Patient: sex M, age 44
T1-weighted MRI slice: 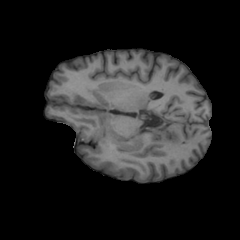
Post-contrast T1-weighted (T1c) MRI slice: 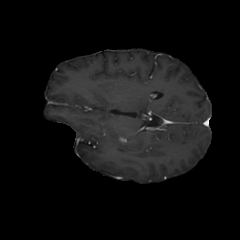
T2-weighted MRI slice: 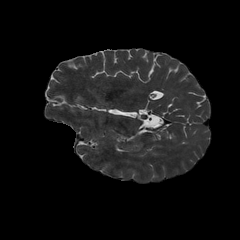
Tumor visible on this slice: no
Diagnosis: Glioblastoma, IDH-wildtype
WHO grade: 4